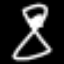
Label: hourglass